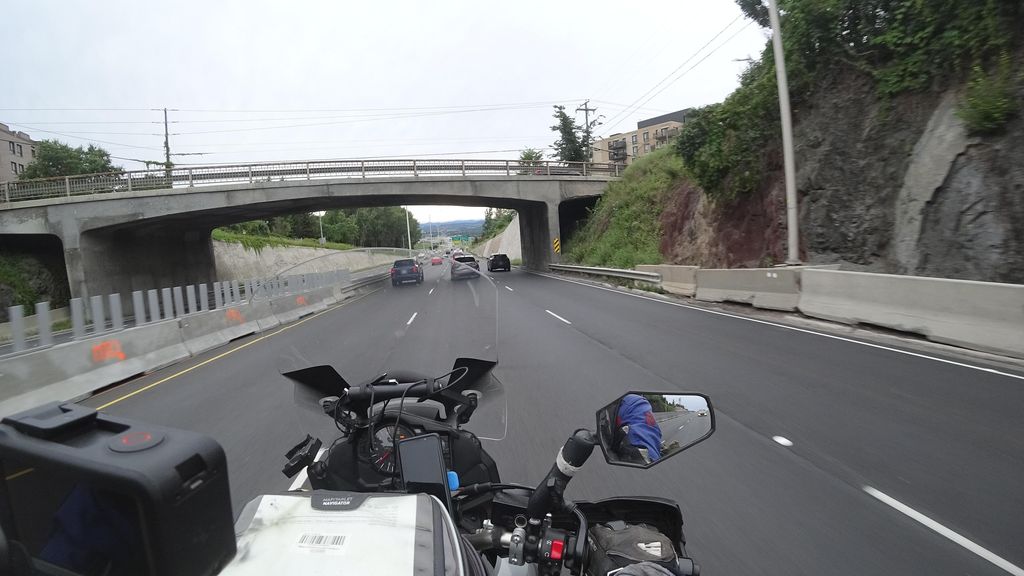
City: quebec_city